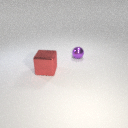
large red metal cube to the left of small purple metal sphere